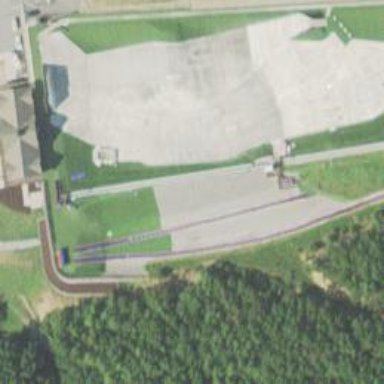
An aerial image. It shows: Snow tubing area.